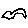
Label: bird